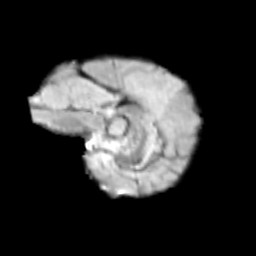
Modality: T2w
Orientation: sagittal
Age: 11
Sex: female
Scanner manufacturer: siemens
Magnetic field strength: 3 T
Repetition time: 3.8 s
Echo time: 0.07 s